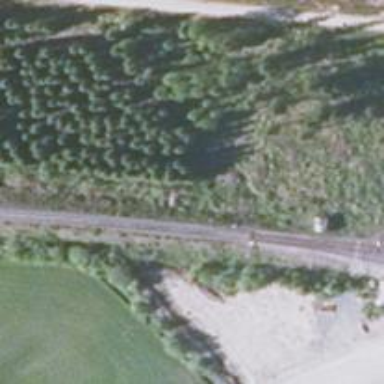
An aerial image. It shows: Junction on the railway.